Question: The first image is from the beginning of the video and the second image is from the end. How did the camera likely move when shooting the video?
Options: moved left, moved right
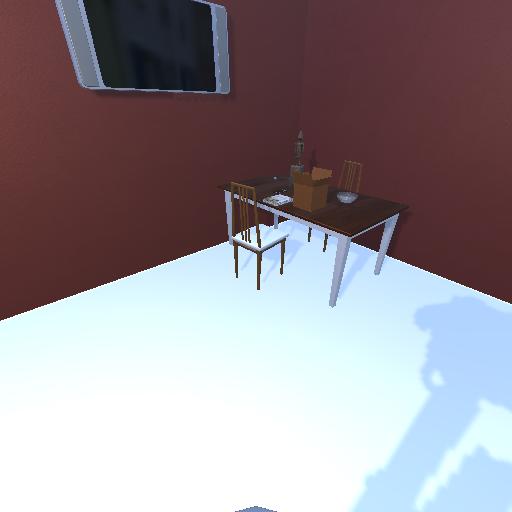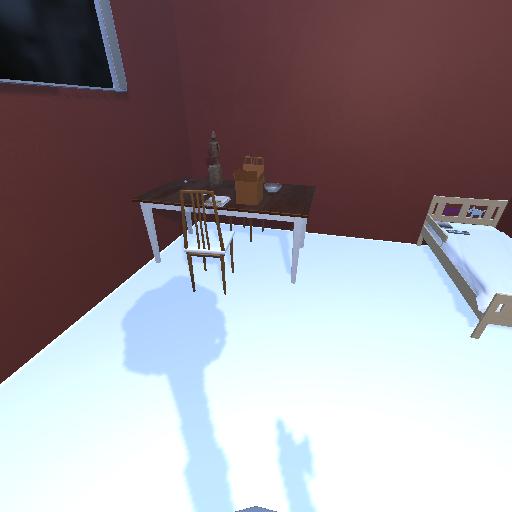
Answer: moved left